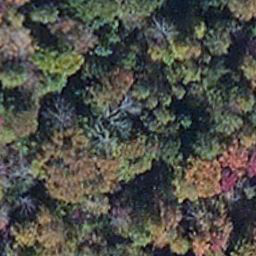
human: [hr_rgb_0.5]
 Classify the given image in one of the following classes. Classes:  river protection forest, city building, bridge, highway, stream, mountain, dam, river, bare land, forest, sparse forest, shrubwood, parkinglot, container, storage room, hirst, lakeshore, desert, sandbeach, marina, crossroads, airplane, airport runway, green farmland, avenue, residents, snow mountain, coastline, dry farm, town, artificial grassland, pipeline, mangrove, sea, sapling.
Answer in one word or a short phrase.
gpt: mangrove